Question: I have made a TreeView, represented by a custom cellFactory where each cell is represented by an HBox looking like this.

How can I access the checkbox so that if you check it, a private boolean field in the corresponding EventTreeItem changes it's value?
'''
public class EventTreeItem extends TreeItem<String>{
SimpleStringProperty item;
boolean important = true;
public EventTreeItem(boolean important, int id){
this.noNode = noNode;
super.setValue(id);
}
public EventTreeItem(){
}
public void setImportant(Boolean important){
this.important = important;
}
}
'''
'''
public final class CustomTreeCellFactory extends TreeCell<String>{
private TextField textField;
private HBox hBox;
private HBox hBoxLeaf;
public CustomTreeCellFactory(){
try {
hBox = (HBox) FXMLLoader.load(getClass().getResource("/Views/TreCell.fxml"));
} catch (IOException e) {
System.out.println("This didn't work");
e.printStackTrace();
}
try {
hBoxLeaf = (HBox) FXMLLoader.load(getClass().getResource("/Views/TreCellLowestLevel.fxml"));
} catch (IOException e) {
System.out.println("This didn't work");
e.printStackTrace();
}
hBox.setAlignment(Pos.CENTER_LEFT);
hBoxLeaf.setAlignment(Pos.CENTER_LEFT);
}
@Override
public void updateItem(String item, boolean empty) {
super.updateItem(item, empty);
if (item != null) {
EventTreeItem eventTreeItem = (EventTreeItem) getTreeItem();
if (getTreeView().getTreeItemLevel(getTreeItem())==1) {
setGraphic(this.hBox);
((CheckBox) ((HBox)getGraphic()).getChildren().get(3)).setSelected(((EventTreeItem) getTreeItem()).important);
((Label) hBox.getChildren().get(0)).setText(eventTreeItem.noNode.getEntryNumber() + " " + eventTreeItem.noNode.getClass().getName().split("\.")[3]);
((Label) hBox.getChildren().get(1)).setText(eventTreeItem.noNode.getDate().toString());
}else if (getTreeView().getTreeItemLevel(getTreeItem())==2){
setGraphic(this.hBoxLeaf);
}
} else {
setGraphic(null);
}
}
'''
}
'''
public class NodeTreeView implements ChartView{
private FilteredListModel filteredListModel;
TreeItem<String> root;
AnchorPane parent;
TreeView treeView;
public NodeTreeView(FilteredListModel filteredListModel, TabPane tabPane) throws IOException {
this.filteredListModel = filteredListModel;
parent = (AnchorPane) FXMLLoader.load(getClass().getResource("/Views/TryTreeViewInAnchorPane.fxml"));
parent.setVisible(true);
generateTree();
}
private void generateTree() {
this.root = new EventTreeItem();
root.setExpanded(true);
filteredListModel.makeEventNodeArrays().forEach(node->{
EventTreeItem item = new EventTreeItem((EventNoNode) node);
EventTreeItem item2 = new EventTreeItem();
root.getChildren().add(item);
item.getChildren().add(item2);
});
treeView = (TreeView) parent.getChildren().get(0);
treeView.setRoot(root);
treeView.setShowRoot(false);
treeView.setEditable(true);
treeView.setCellFactory(new Callback<TreeView<String>, TreeCell<String>>() {
@Override
public TreeCell<String> call(TreeView<String> param) {
return new CustomTreeCellFactory();
}
});
}
'''
}
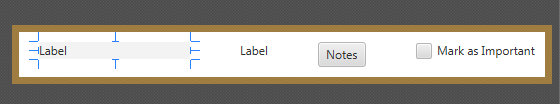
Answer: You can add a listener to checkbox's 'selectedProperty' in your 'CustomTreeCellFactory' constructor (which is not a factory, btw; you should call it 'CustomTreeCell' instead):
'''
public CustomTreeCellFactory() {
// ...
CheckBox checkbox = ...;
checkbox.selectedProperty().addListener((obs, wasSelected, isSelected) -> {
((EventTreeItem) getTreeItem()).important = isSelected;
});
}
'''
Btw, it is probably a better idea to make the "important" flag be part of the item, i.e. instead of 'TreeView<String>', you would have 'TreeView<MyItem>' where 'MyItem' is
'''
class MyItem {
String item;
boolean important;
MyItem(String item, boolean important) {
this.item = item;
this.important = important;
}
}
'''